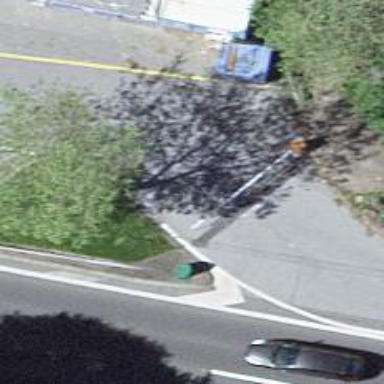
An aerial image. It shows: Lift gate barrier.